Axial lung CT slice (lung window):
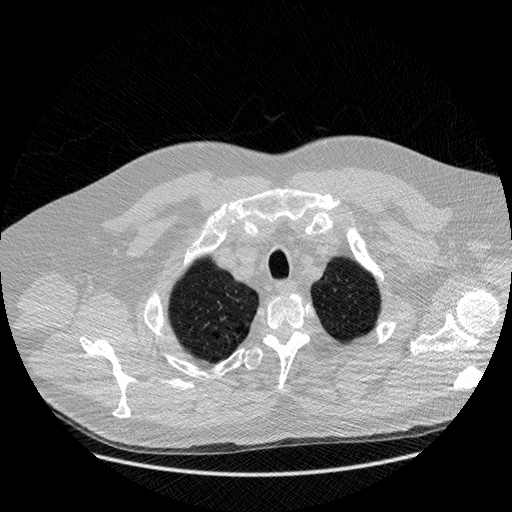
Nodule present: no